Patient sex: M
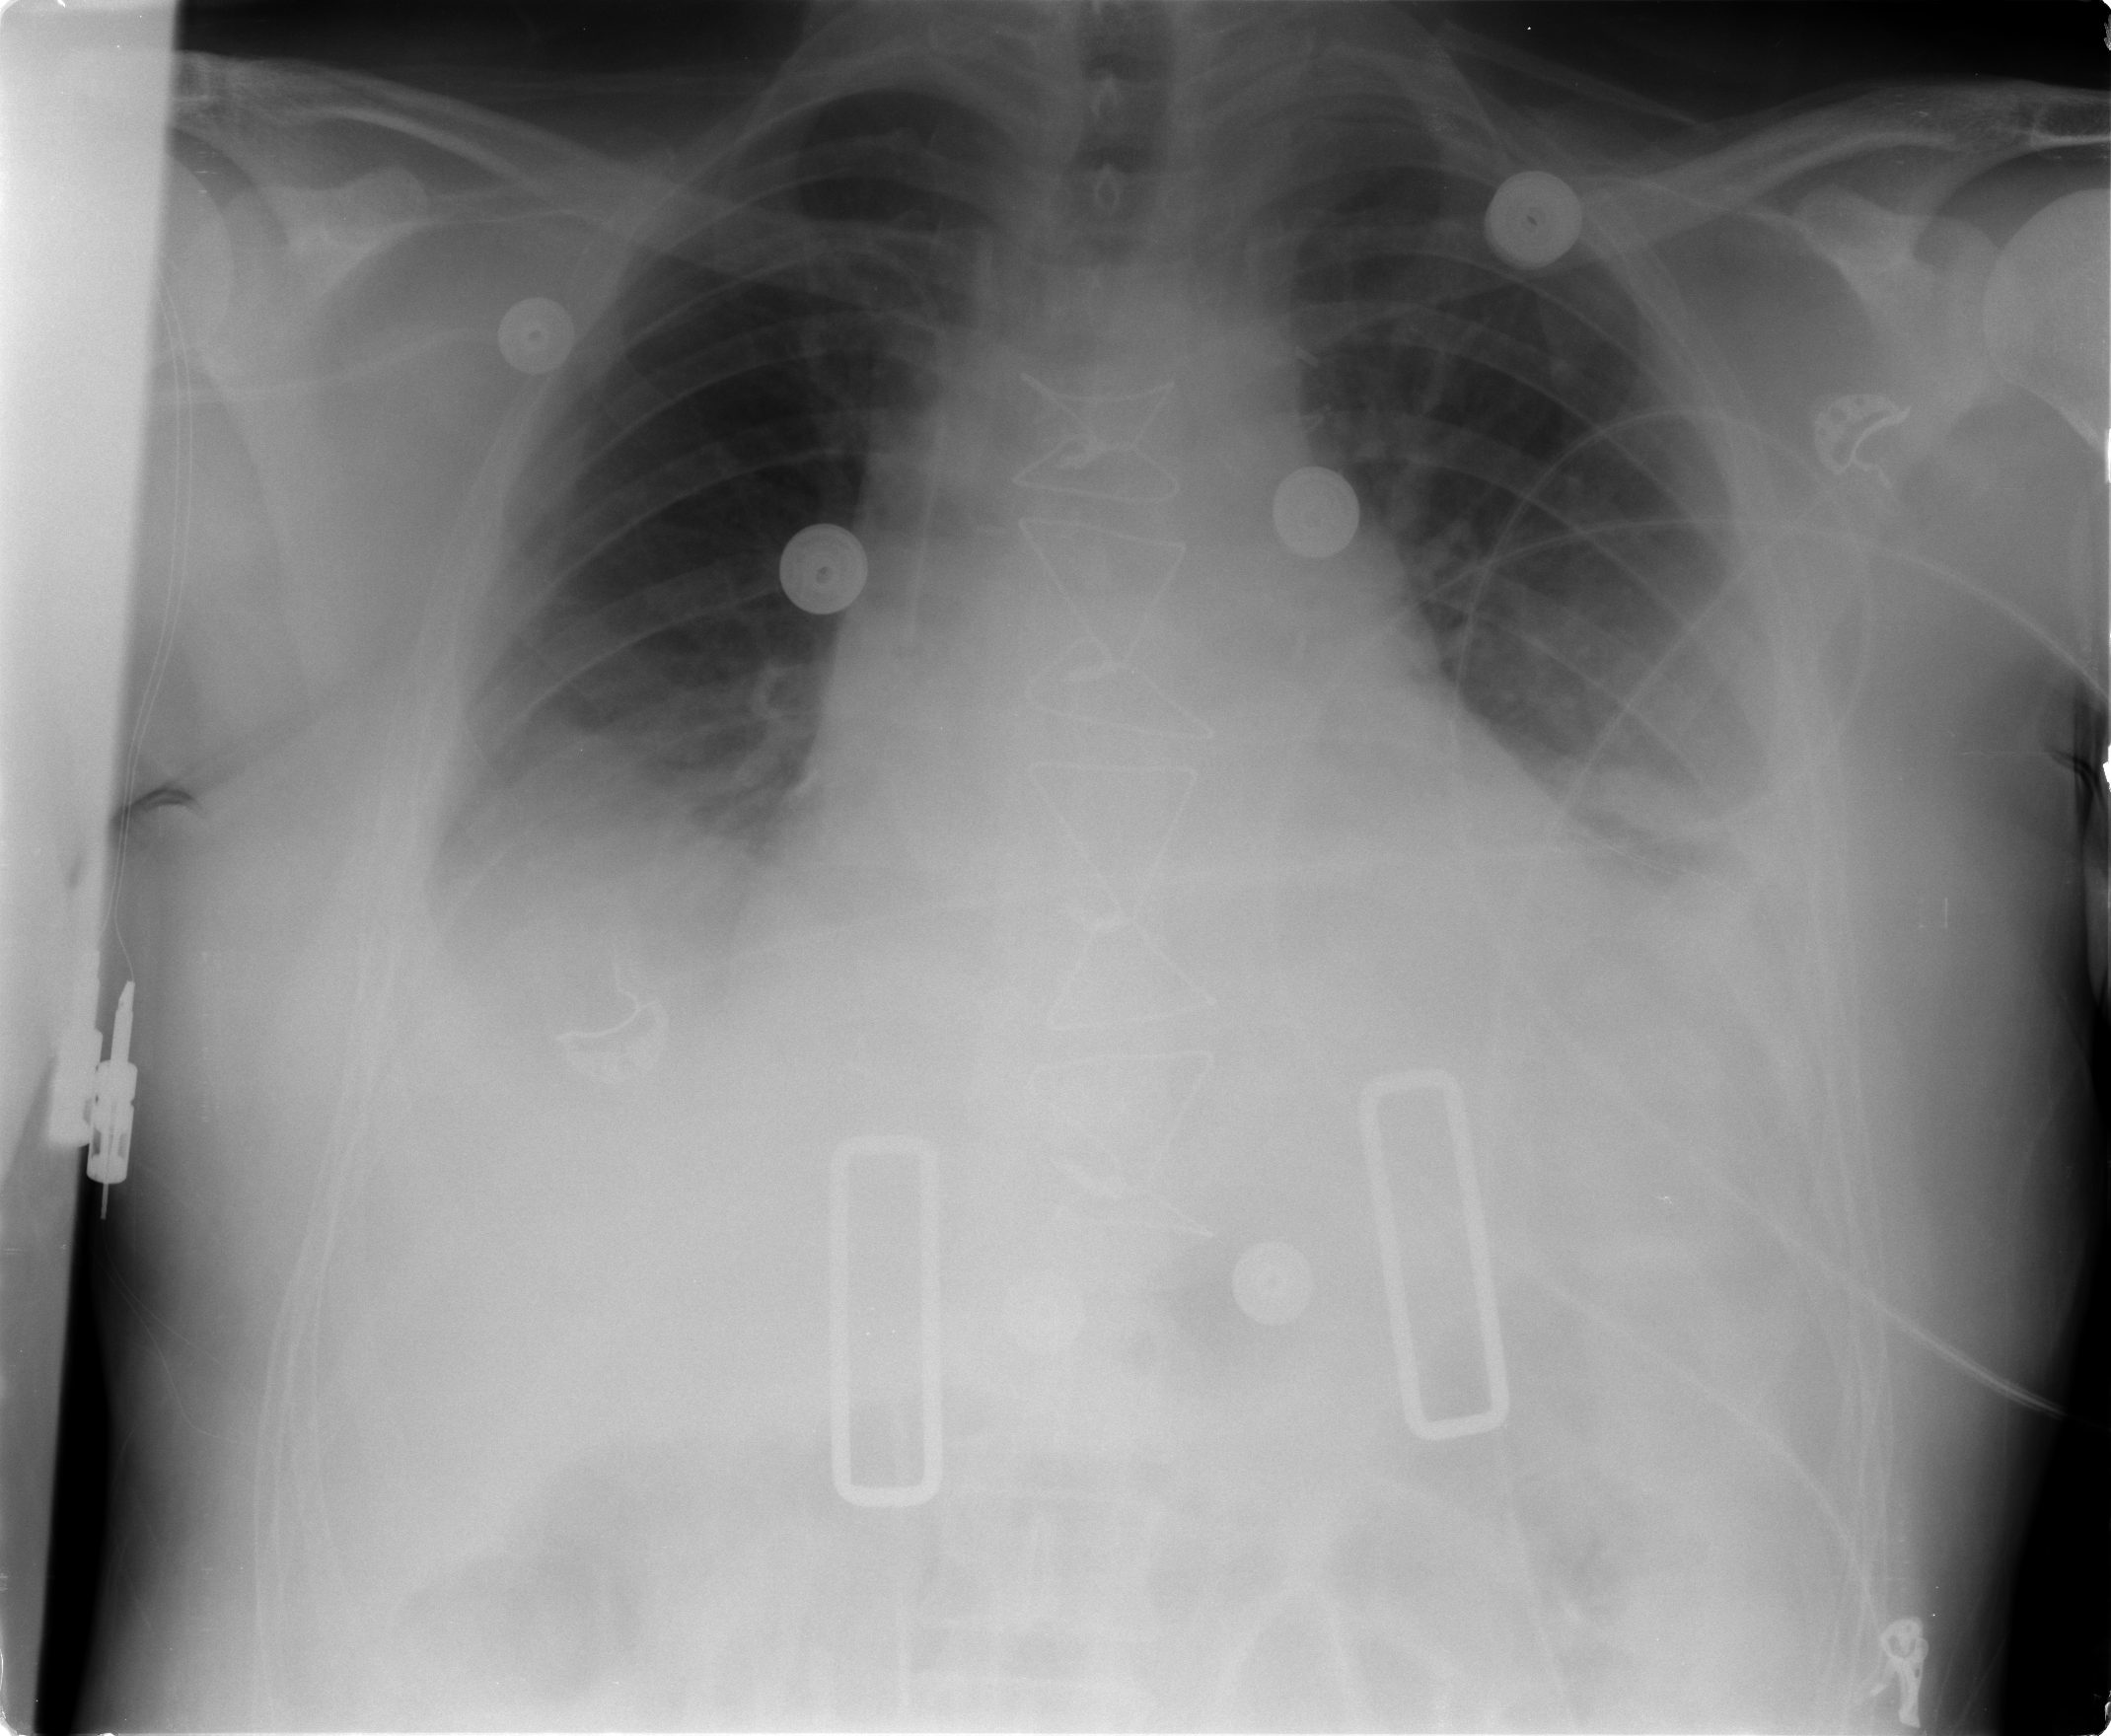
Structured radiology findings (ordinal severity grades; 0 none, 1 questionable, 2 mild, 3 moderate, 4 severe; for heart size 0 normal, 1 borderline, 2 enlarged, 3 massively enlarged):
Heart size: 2
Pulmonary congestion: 2
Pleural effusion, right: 2
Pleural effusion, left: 2
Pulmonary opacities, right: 0
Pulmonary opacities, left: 0
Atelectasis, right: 2
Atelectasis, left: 2